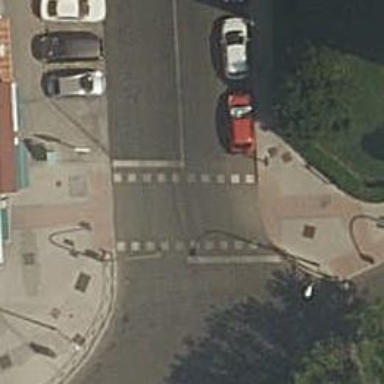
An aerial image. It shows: Road crossing with traffic signals.